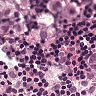
Metastatic tissue present: no